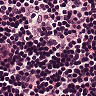
Metastatic tissue present: no